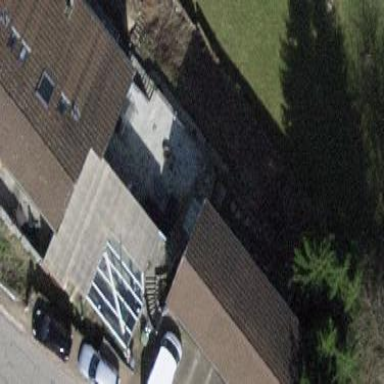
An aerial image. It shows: Group of garages.